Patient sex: M
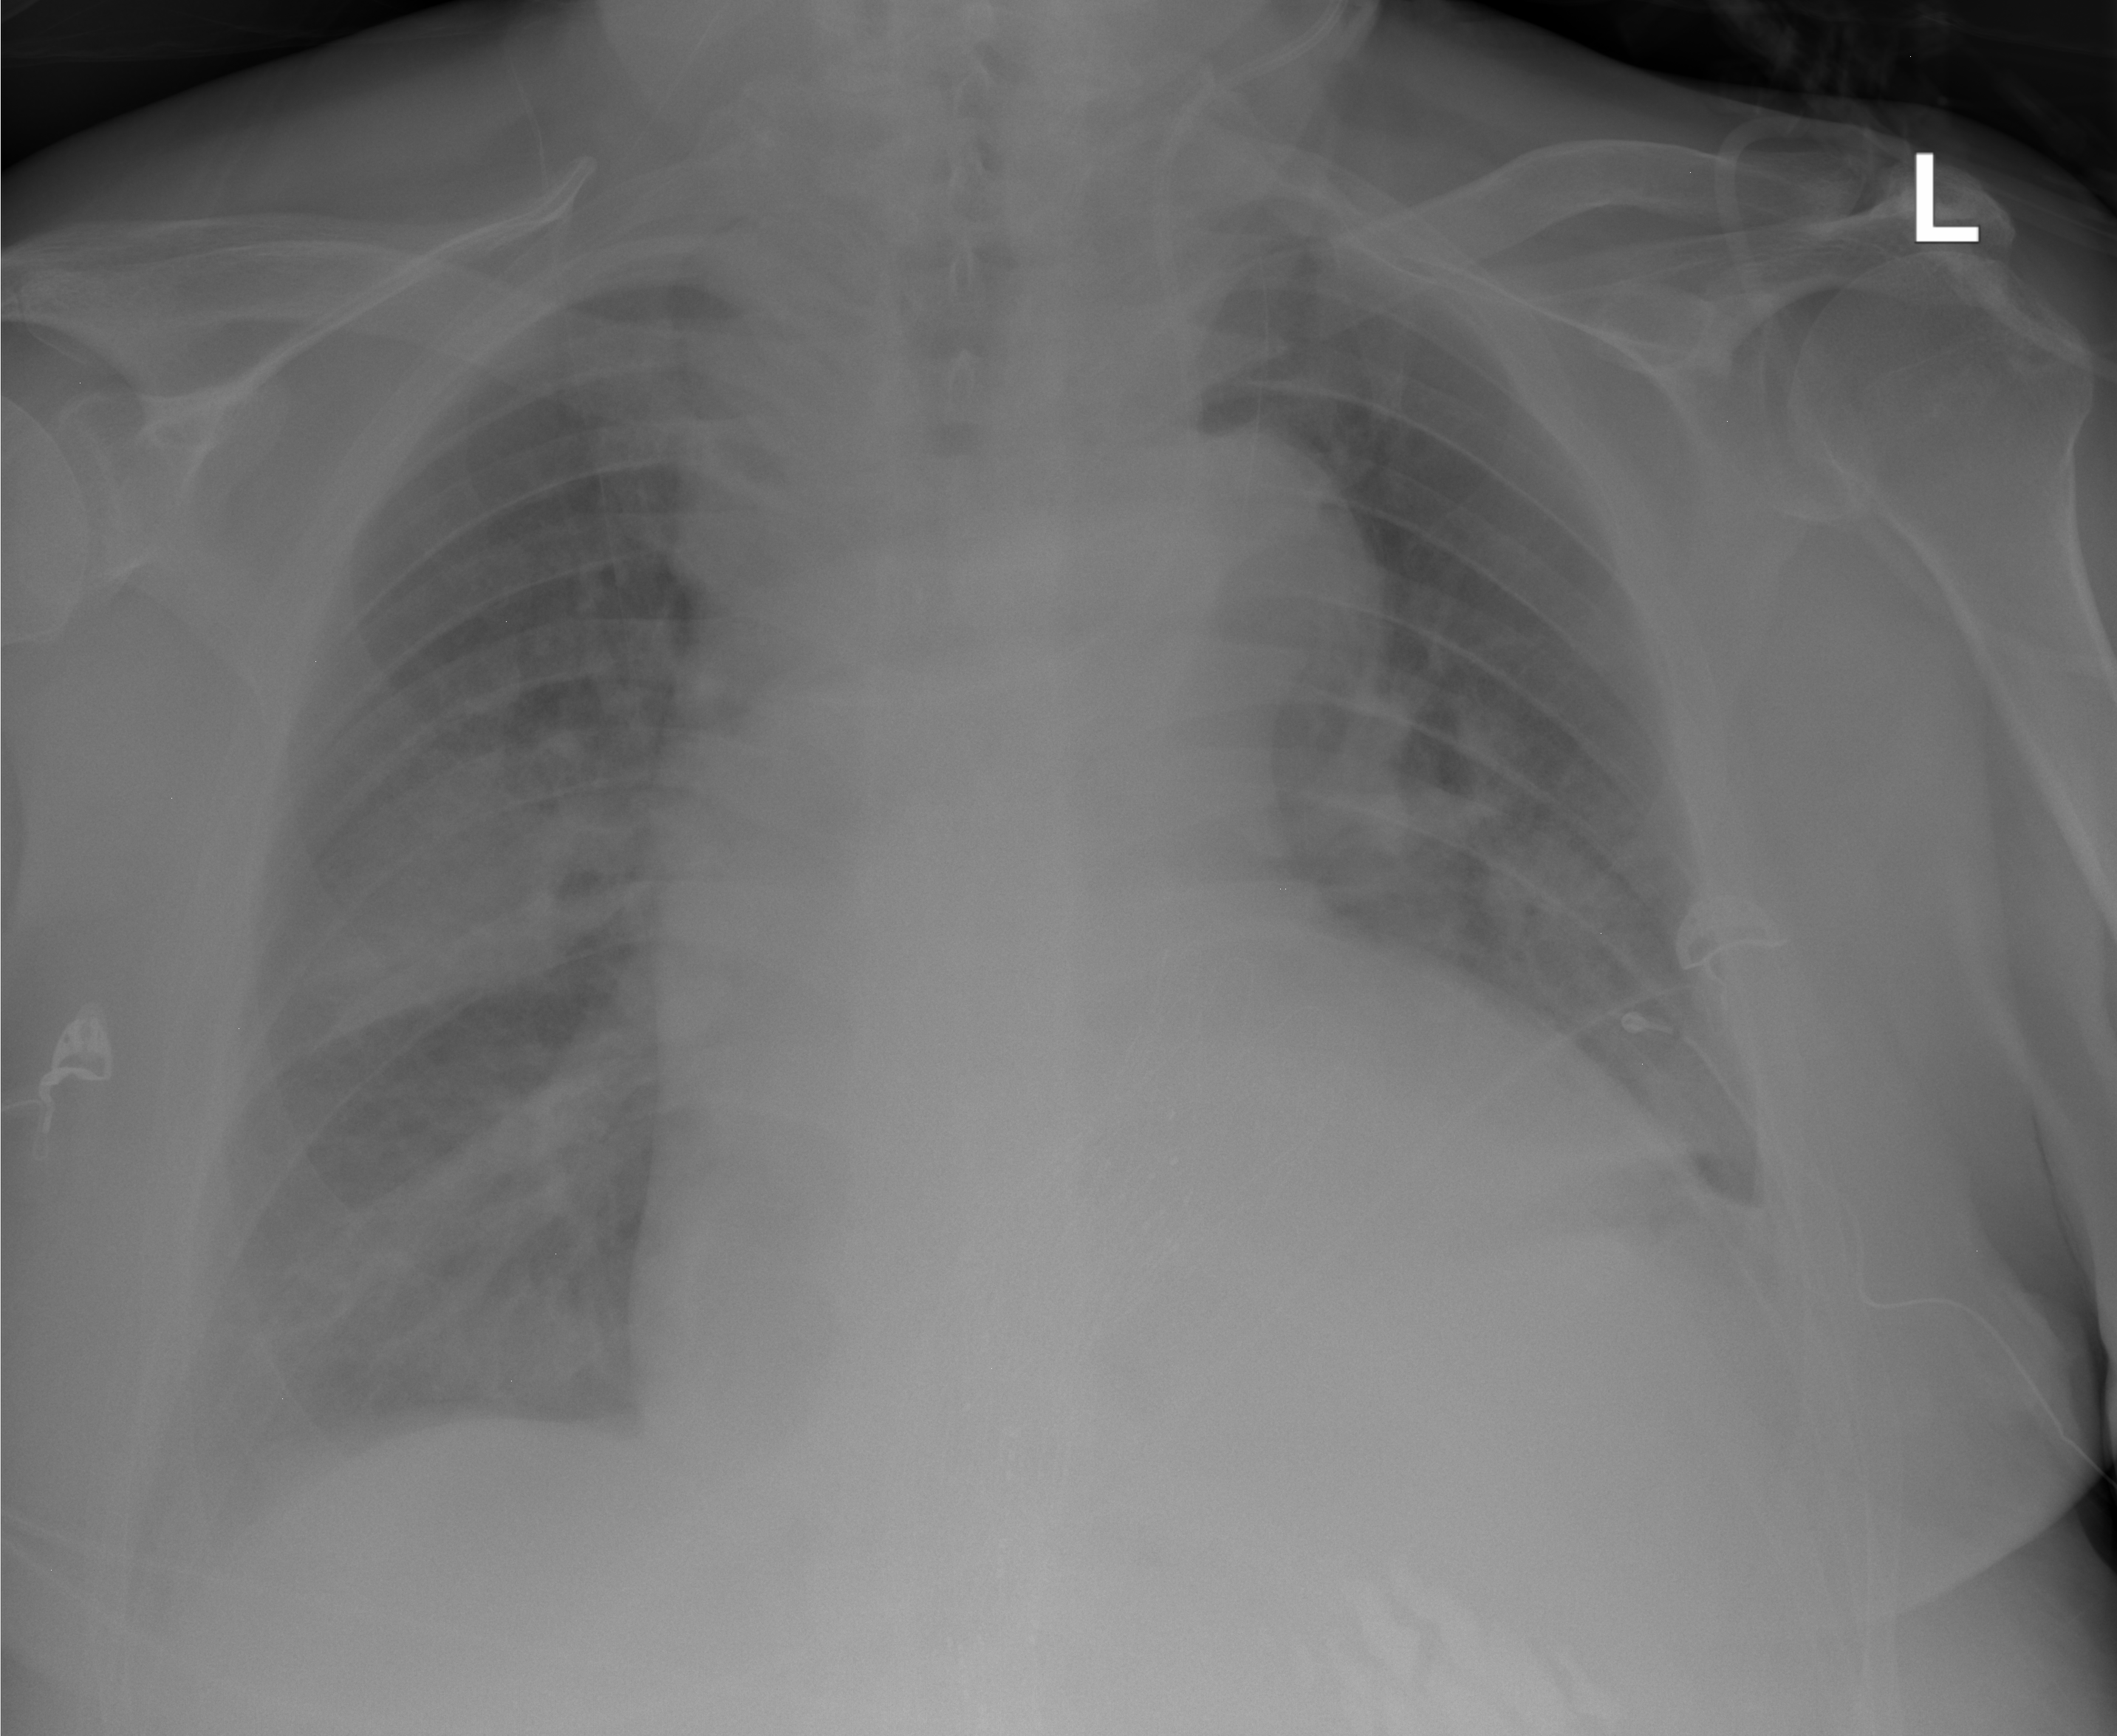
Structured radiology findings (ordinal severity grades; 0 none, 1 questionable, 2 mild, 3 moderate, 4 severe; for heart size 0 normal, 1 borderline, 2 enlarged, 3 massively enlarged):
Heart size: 2
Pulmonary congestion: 0
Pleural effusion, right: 2
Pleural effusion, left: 1
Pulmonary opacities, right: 0
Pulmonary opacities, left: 0
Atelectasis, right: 0
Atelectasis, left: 0